Interaction volume radius: 5 \u00c5
Interaction volume height: 15 \u00c5
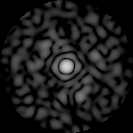
Disorder parameter: 0.8313